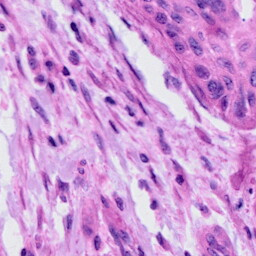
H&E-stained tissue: Cervix